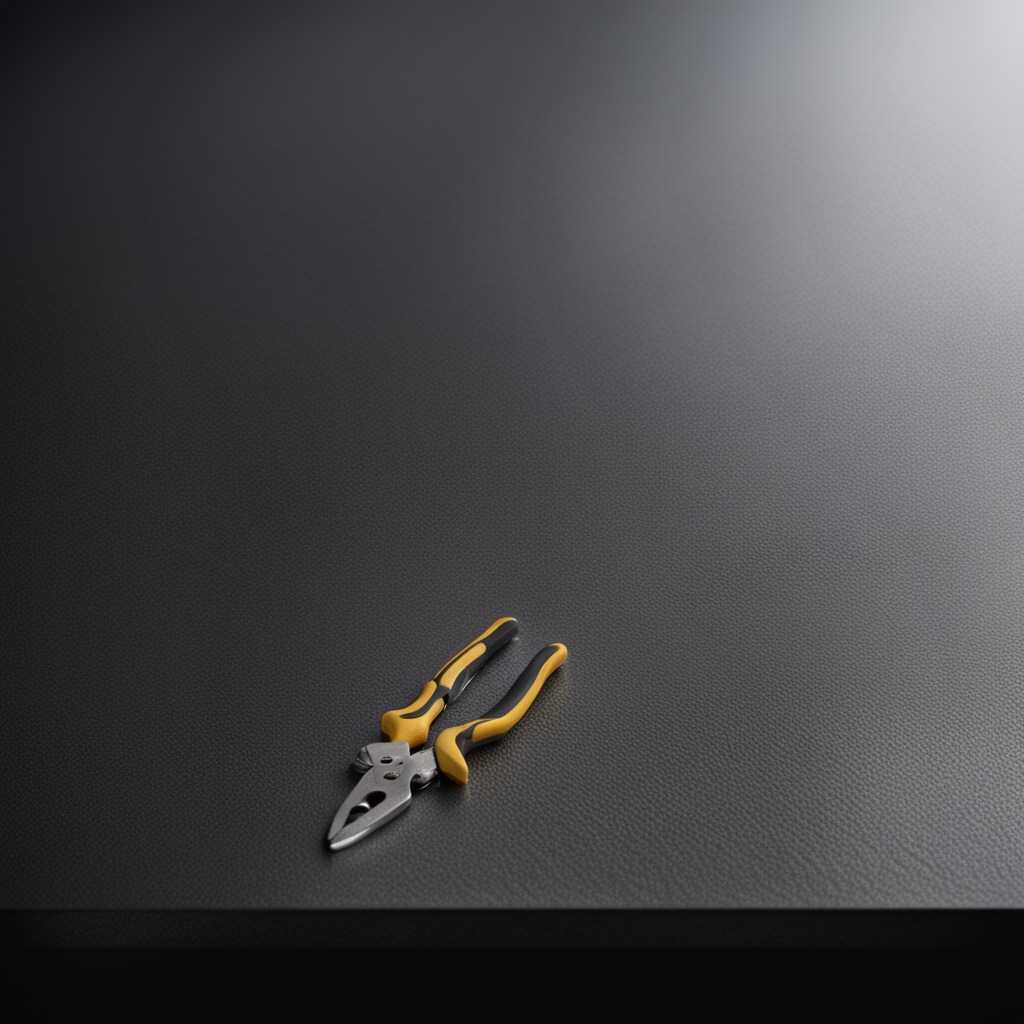
A plier lying on a clean granite tabletop